Field crop: tomato
Growth stage: 1
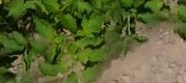
Species: tomato